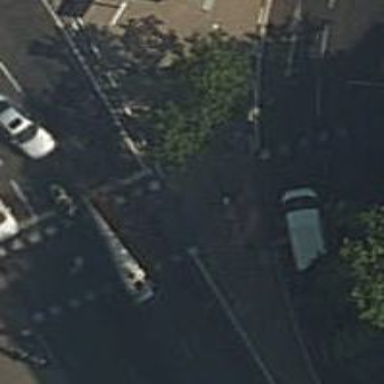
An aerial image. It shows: Kerb barrier.